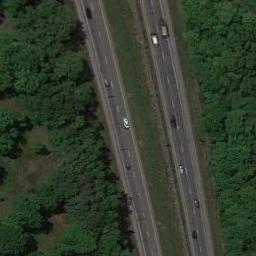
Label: freeway